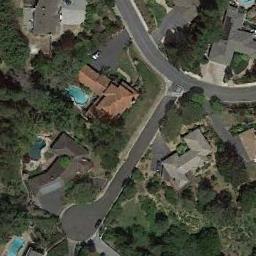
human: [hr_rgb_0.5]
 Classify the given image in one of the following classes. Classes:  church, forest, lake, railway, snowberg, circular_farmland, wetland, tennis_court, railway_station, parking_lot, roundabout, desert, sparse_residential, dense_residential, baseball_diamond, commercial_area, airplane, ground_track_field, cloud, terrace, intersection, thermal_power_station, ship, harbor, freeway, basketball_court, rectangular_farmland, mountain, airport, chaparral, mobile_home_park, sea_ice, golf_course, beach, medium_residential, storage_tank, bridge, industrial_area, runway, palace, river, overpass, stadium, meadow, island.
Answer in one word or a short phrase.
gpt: sparse_residential